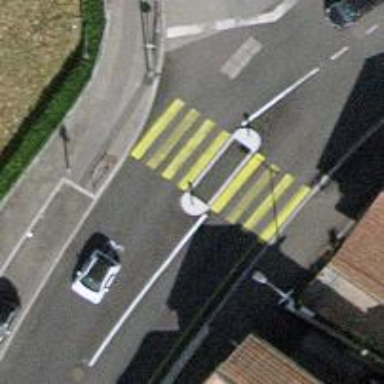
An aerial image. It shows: Uncontrolled zebra crossing with pedestrian island.